【题型】解答题　【知识点】解析几何　【难度】hard
如图所示，在平面直角坐标系中，椭圆 \(\Gamma: \dfrac{x^2}{2} + y^2 = 1\) 的左、右焦点分别为 \(F_1,F_2\)，设 \(P\) 是第一象限内 \(\Gamma\) 上的一点，\(PF_1, PF_2\) 的延长线分别交 \(\Gamma\) 于点 \(Q_1, Q_2\).

\vspace{1em}

(1) 求 \(\triangle PF_1Q_2\) 的周长;

(2) 求 \(\triangle PF_1Q_2\) 面积的取值范围;

(3) 求 \(S_{\triangle PF_1Q_2} - S_{\triangle PF_2Q_1}\) 的最大值.

\vspace{1em}
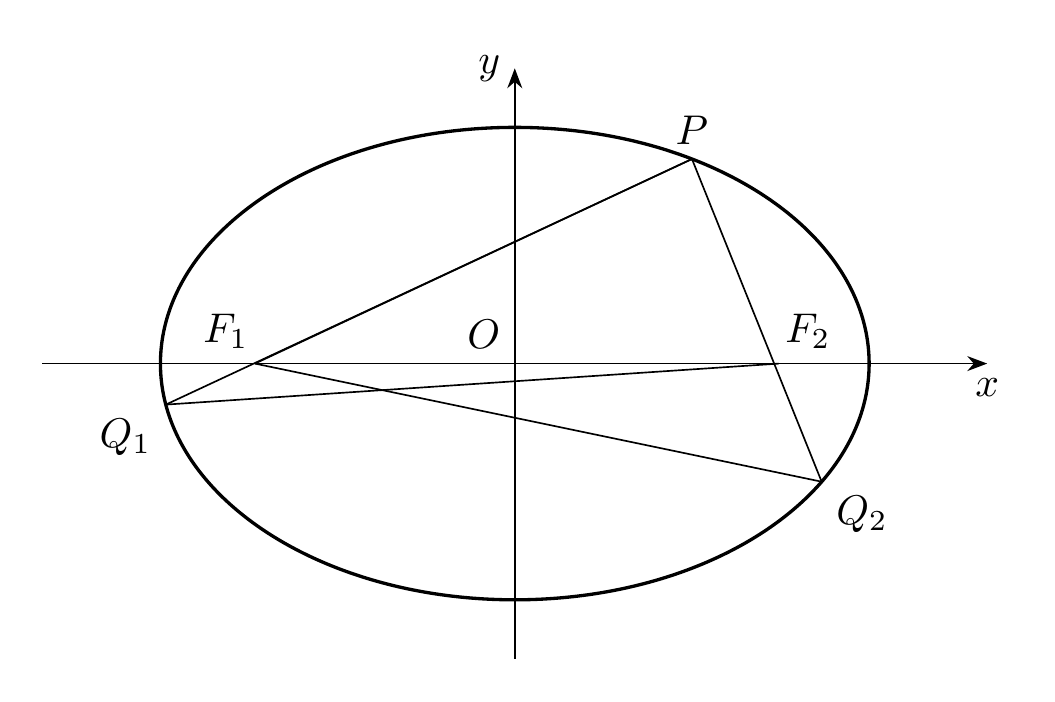
【解答】

\textbf{【答案】}
(1) \(\boldsymbol{4\sqrt{2}}\);
(2) \(\boldsymbol{(0,\sqrt{2}]}\);
(3) \(\boldsymbol{\dfrac{2\sqrt{2}}{3}}\).

\vspace{1em}

\textbf{【知识点】}
椭圆定义及辨析、根据韦达定理求参数、椭圆中三角形（四边形）的面积

\vspace{1em}

\textbf{【分析】}
(1) 根据题意，由椭圆的定义即可得到 \(\triangle Q_2F_1\) 的周长为 \(4a\)，从而得到结果;
(2) 根据题意，联立直线 \(PQ_2\) 与椭圆方程，结合韦达定理与弦长公式代入计算，即可得到结果;
(3) 根据题意，联立直线 \(F_1P\) 的方程与椭圆方程，代入计算，即可得到点 \(Q_1\) 的坐标，同理可得点 \(Q_2\) 的坐标，然后表示出 \(S_{\triangle PF_1Q_2} - S_{\triangle PF_2Q_1}\)，结合基本不等式即可得到结果.

\vspace{1em}

\textbf{【详解】}
(1) \(\because F_1,F_2\) 为椭圆 \(C\) 的两焦点，且 \(P,Q_2\) 为椭圆上的点，

\(\therefore PF_1 + PF_2 = Q_2F_1 + Q_2F_2 = 2a\)，从而 \(\triangle PF_1Q_2\) 的周长为 \(4a\).

由题意，得 \(4a = 4\sqrt{2}\)，即 \(\triangle PF_1Q_2\) 的周长为 \(4\sqrt{2}\).

\vspace{1em}

(2) 由题意可设过 \(PQ_2\) 的直线方程为 \(x = my + 1\)，\(P(x_0,y_0), Q_2(x_2,y_2),\ (x_0>0,y_0>0)\)

联立
\[
\begin{cases}
x = my + 1 \\
x^2 + 2y^2 = 2
\end{cases},
\]
消去 \(x\) 得 \((m^2 + 2)y^2 + 2my - 1 = 0\)，

因为直线 \(PQ_2\) 所过定点 \((1,0)\) 在椭圆内，则直线与椭圆必有两交点，

则 \(y_0 + y_2 = -\dfrac{2m}{m^2 + 2},\ y_0 \cdot y_2 = -\dfrac{1}{m^2 + 2}\)，

所以
\[
|y_0 - y_2| = \sqrt{\left(\dfrac{2m}{m^2 + 2}\right)^2 + \dfrac{4}{m^2 + 2}} = \sqrt{\dfrac{8}{m^2 + 2} - \dfrac{8}{(m^2 + 2)^2}},
\]

令 \(t = \dfrac{1}{m^2 + 2}\ (0 < t \leq \dfrac{1}{2})\)，

则 \(|y_0 - y_2| = \sqrt{8(t - t^2)} \leq \sqrt{2}\)（当 \(t = \dfrac{1}{2}\) 时等号成立，即 \(m=0\) 时），

所以 \(S_{\triangle PF_1Q_2} = \dfrac{1}{2}|F_1F_2||y_0 - y_2| = \dfrac{1}{2} \times 2 \cdot |y_0 - y_2| = |y_0 - y_2| \leq \sqrt{2}\)，

故 \(\triangle PF_1Q_2\) 面积的取值范围为 \((0,\sqrt{2}]\).

\vspace{1em}

(3) 设 \(Q_1(x_1,y_1)\)，直线 \(F_1P\) 的方程为：\(y = \dfrac{y_0}{x_0 + 1}(x+1)\)，将其代入椭圆 \(\Gamma\) 的方程可得
\[
\dfrac{x^2}{2} + \dfrac{y_0^2}{(x_0 + 1)^2}(x+1)^2 = 1,
\]
整理可得 \((2x_0 + 3)x^2 + 4y_0^2x - 3x_0^2 - 4x_0 = 0\)，

则 \(x_0x_1 = \dfrac{-3x_0^2 - 4x_0}{2x_0 + 3}\)，得 \(x_1 = -\dfrac{3x_0 + 4}{2x_0 + 3}\)，\(y_1 = \dfrac{y_0}{x_0 + 1}\left(-\dfrac{3x_0 + 4}{2x_0 + 3} + 1\right) = -\dfrac{y_0}{2x_0 + 3}\)，

故 \(Q_1\left(-\dfrac{3x_0 + 4}{2x_0 + 3},\ -\dfrac{y_0}{2x_0 + 3}\right)\).

当 \(x_0 \neq 1\) 时，直线 \(F_2P\) 的方程为：\(y = \dfrac{y_0}{x_0 - 1}(x-1)\)，将其代入椭圆方程并整理可得
\[
(-2x_0 + 3)x^2 - 4y_0^2x - 3x_0^2 + 4x_0 = 0,
\]

同理，可得 \(Q_2\left(\dfrac{3x_0 - 4}{2x_0 - 3},\ \dfrac{y_0}{2x_0 - 3}\right)\)，

所以

\[
\begin{aligned}
&= y_1 - y_2 = -\frac{y_0}{2x_0+3} - \frac{y_0}{2x_0-3} = \frac{8x_0y_0}{x_0^2 + 18y_0^2} \\
&= \frac{8}{\frac{x_0}{y_0} + \frac{18y_0}{x_0}} \leq \frac{8}{2\sqrt{\frac{x_0}{y_0} \cdot \frac{18y_0}{x_0}}} = \frac{2\sqrt{2}}{3},
\end{aligned}
\]

当且仅当 \(x_0 = \dfrac{3\sqrt{5}}{5},\ y_0 = \dfrac{\sqrt{10}}{10}\) 时，等号成立.

若 \(PF_2 \perp x\) 轴时，易知 \(P\left(1,\dfrac{\sqrt{2}}{2}\right),\ y_1 = -\dfrac{\sqrt{2}}{10},\ y_2 = -\dfrac{\sqrt{2}}{2}\)，

此时 \(S_{\triangle PF_1Q_2} - S_{\triangle PF_2Q_1} = y_1 - y_2 = -\dfrac{\sqrt{2}}{10} - \left(-\dfrac{\sqrt{2}}{2}\right) = \dfrac{2\sqrt{2}}{5}\)，

综上，\(S_{\triangle PF_1Q_2} - S_{\triangle PF_2Q_1}\) 的最大值为 \(\dfrac{2\sqrt{2}}{3}\).

\vspace{1em}

\textbf{【点睛】}
关键点点睛：以及椭圆中三角形面积问题，难度较大，解答本题的关键在于联立直线与椭圆方程，结合三角形的面积公式代入计算.